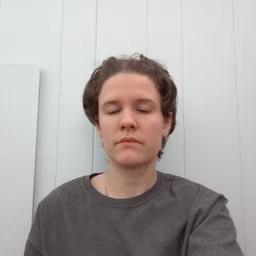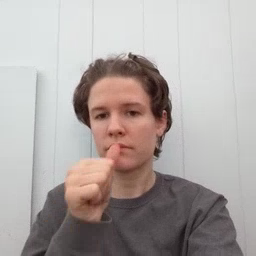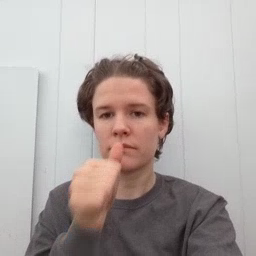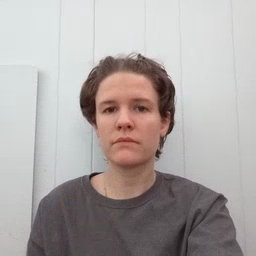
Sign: nuts